Aerial crown-view tile of a tropical tree (Barro Colorado Island, Panama), acquired 20240611:
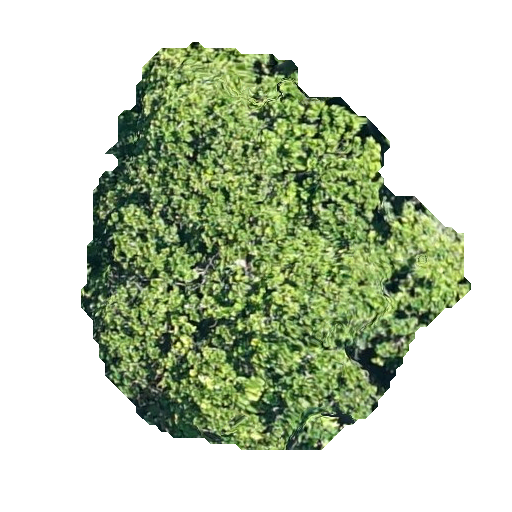
Species: Anacardium excelsum
GBIF accepted scientific name: Anacardium excelsum
Crown area: 172.026 m²